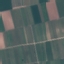
Label: PermanentCrop